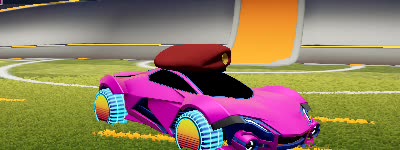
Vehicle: werewolf